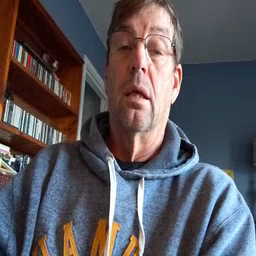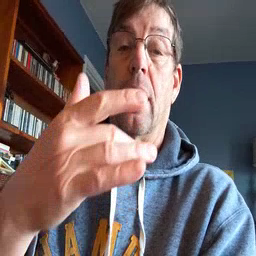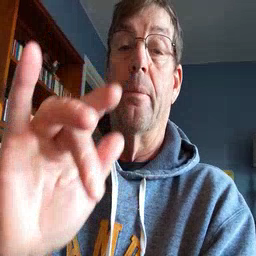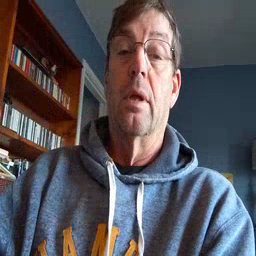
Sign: empty